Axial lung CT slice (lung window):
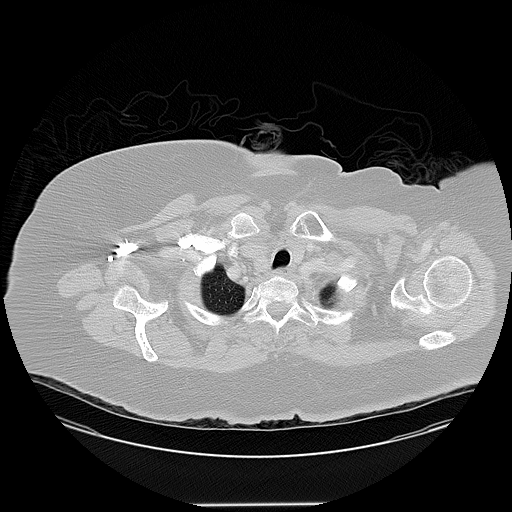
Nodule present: no